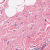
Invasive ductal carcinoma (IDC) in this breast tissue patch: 0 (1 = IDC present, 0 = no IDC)